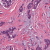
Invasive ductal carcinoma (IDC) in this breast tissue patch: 1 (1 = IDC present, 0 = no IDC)